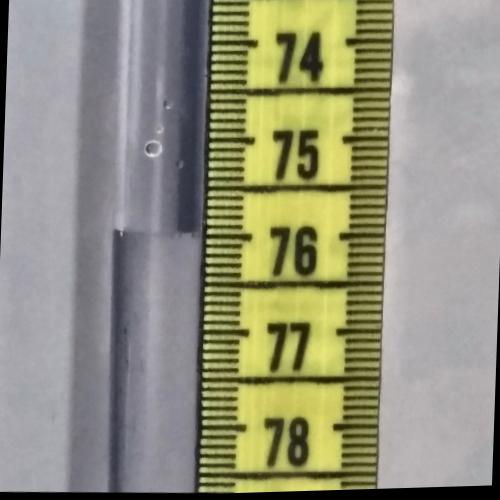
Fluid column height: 76.0 cm